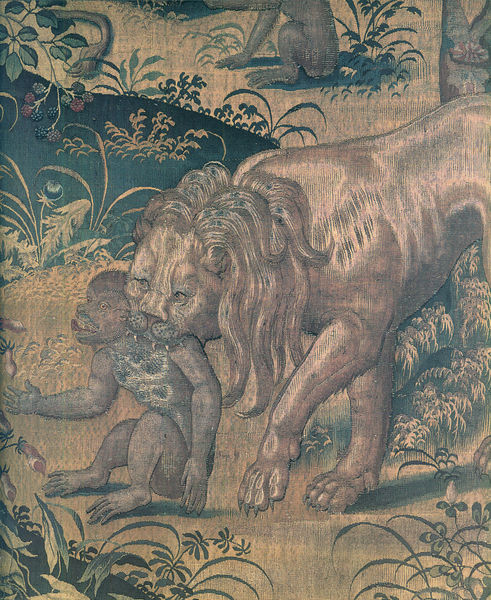
Titel: Die Tapiserien von Sigismund Augustus (Zyklus des Alten Testaments): Wildschweine, und ein Löwe der einen Affen verschlingt.
Künstler: Pieter Coecke van Aelst
Standort: Herstellungsort: Brüssel (EU - B)
Schlagwörter: ausschnitt, blumen, teppich, boden, pflanzen, schulter, wald, affe, mähne, detail, zähne, beute, löwe, brombeeren, beissen, biss, bildteppich